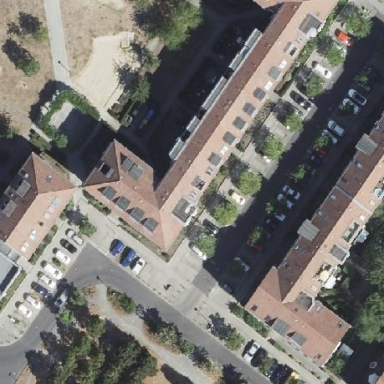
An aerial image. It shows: Hipped roof apartment building.